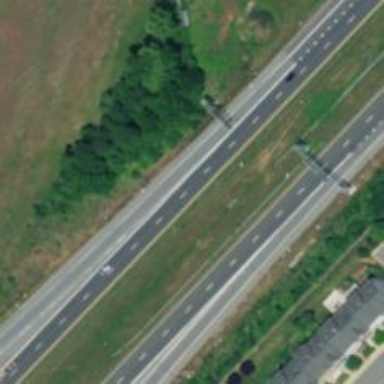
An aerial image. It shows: Motorway junction.